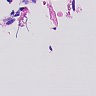
Metastatic tissue present: no